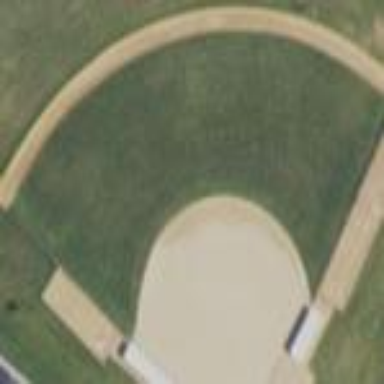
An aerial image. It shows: Baseball pitch for leisure and sports activities.